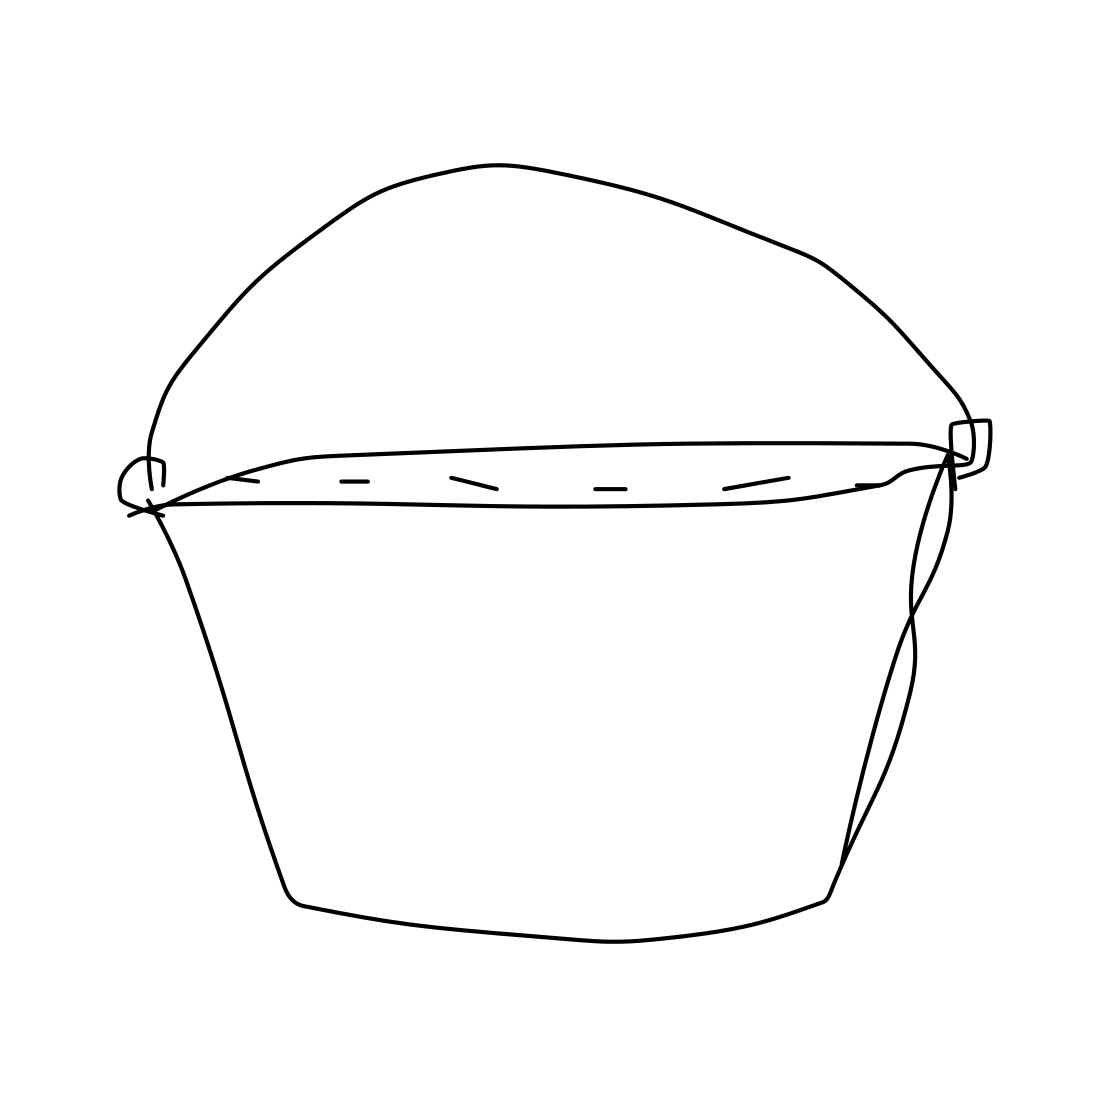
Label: basket